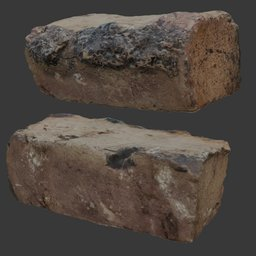
Label: architecture